Question: Fail to deploy a brand new mlgradle project to Marklogic 10.0-9.2-centos-1.0.0-ea4 in docker desktop.
'''
Execution failed for task ':mlDeployApp'. > java.net.ConnectException: Failed to connect to localhost/127.0.0.1:8900
'''
Steps to replicate the issues.
1. Set up a brand new docker container from the official dockerhub marklogic image.
2. Follow the readme.md file from the official ml-gradle GitHub site to create a brand new project like the below screenshot.
Notes:
(a) java version "18.0.1.1" 2022-04-22
(b) gradle 7.2 'gradle wrapper --gradle-version 7.2'
(c) build.gradle
'''
plugins {
id "net.saliman.properties" version "1.5.1"
id "com.marklogic.ml-gradle" version "4.3.4"
}
'''

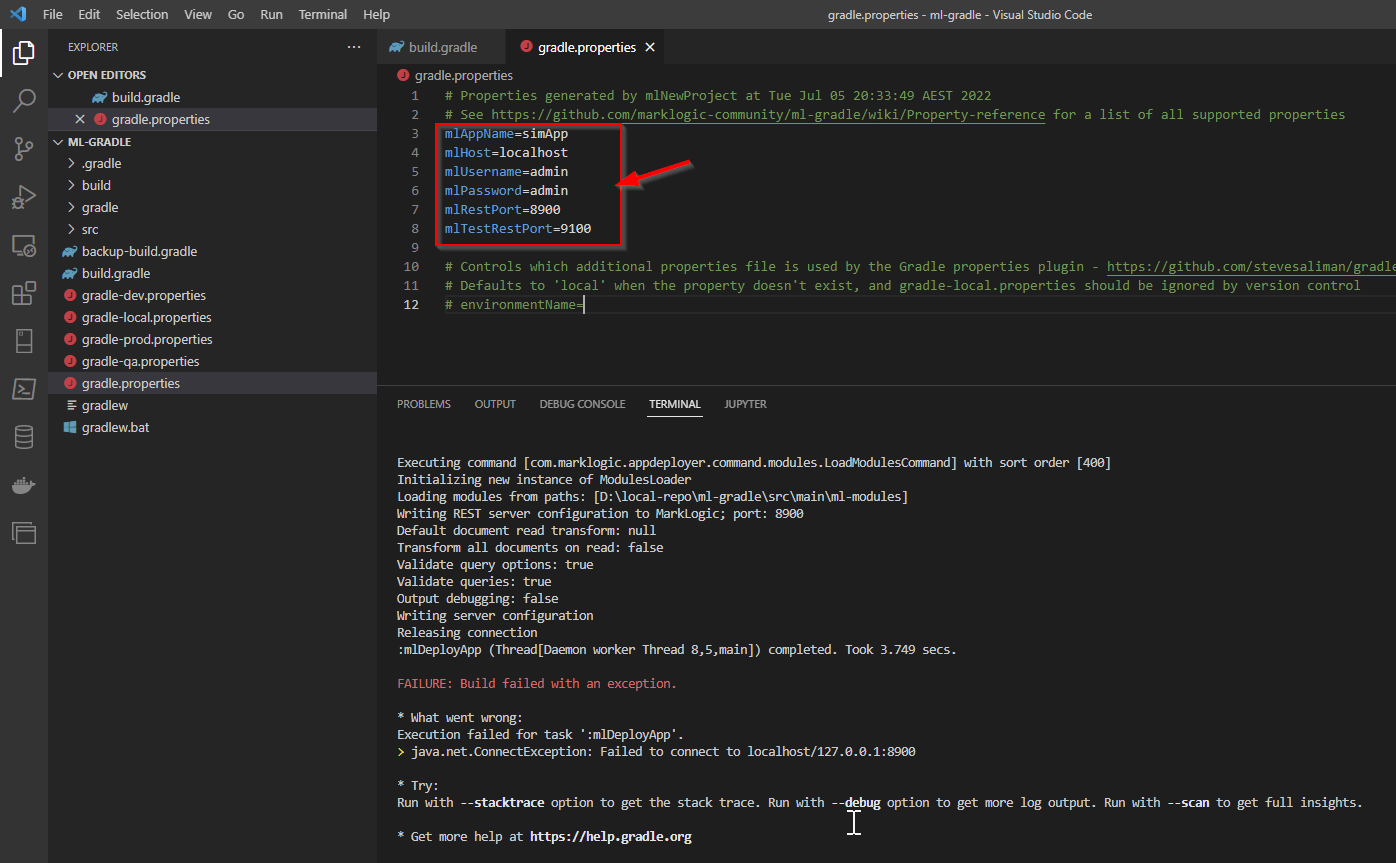
Answer: Make sure you have mapped the following ports from container to host:
- - - - -
If you exposed 8000, 8001, and/or 8002 on a different number, than add properties to override those values.
If you exposed 8900 and 9100 on different numbers, than you have to take extra measures, or pick different numbers that work both on host and inside the container.
HTH!